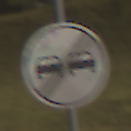
Verkehrszeichen: EndeUeberholverbot
Umgebung: Outdoor, Nature
Tageszeit: MorningAfternoon
Wetter: PartlyCloudy
Licht: Natural
Jahreszeit: NotSpecified
Kontrast: HighContrast